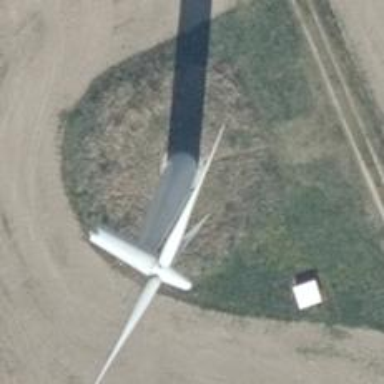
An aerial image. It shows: Wind turbine generating power.